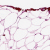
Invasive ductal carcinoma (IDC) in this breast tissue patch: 0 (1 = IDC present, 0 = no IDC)